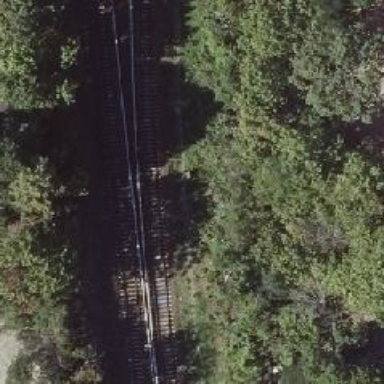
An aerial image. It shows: Railway milestone.